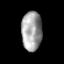
Tissue: prostate
Cell type: Fibroblasts
Senescence score: 0.741
Nuclear area (px): 785
Mean DAPI intensity: 160.562